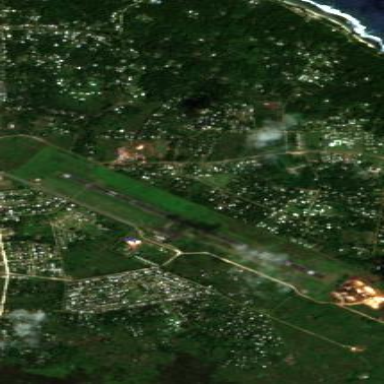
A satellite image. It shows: Public aerodrome or airport.